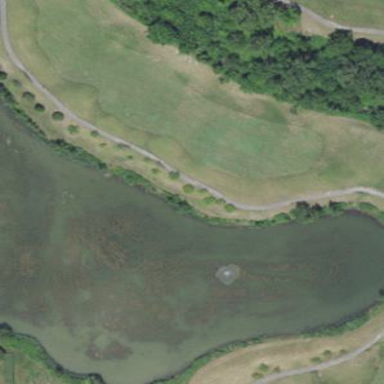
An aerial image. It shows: Water hazard in golf course. The hazard is natural water feature.